Question: I would like to use a page controller similarly as per the one used in the iphone transfering between different activities.I am not sure it being called in the android.How to do this any examples will be very much helpful.
Thanks.
.
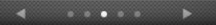
Answer: <URL>.
As for the page indicator, you can do your own implementation, or give a try on <URL> by JakeWharton that works with the ViewPager class.
Hope it helps, cheers!